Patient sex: F
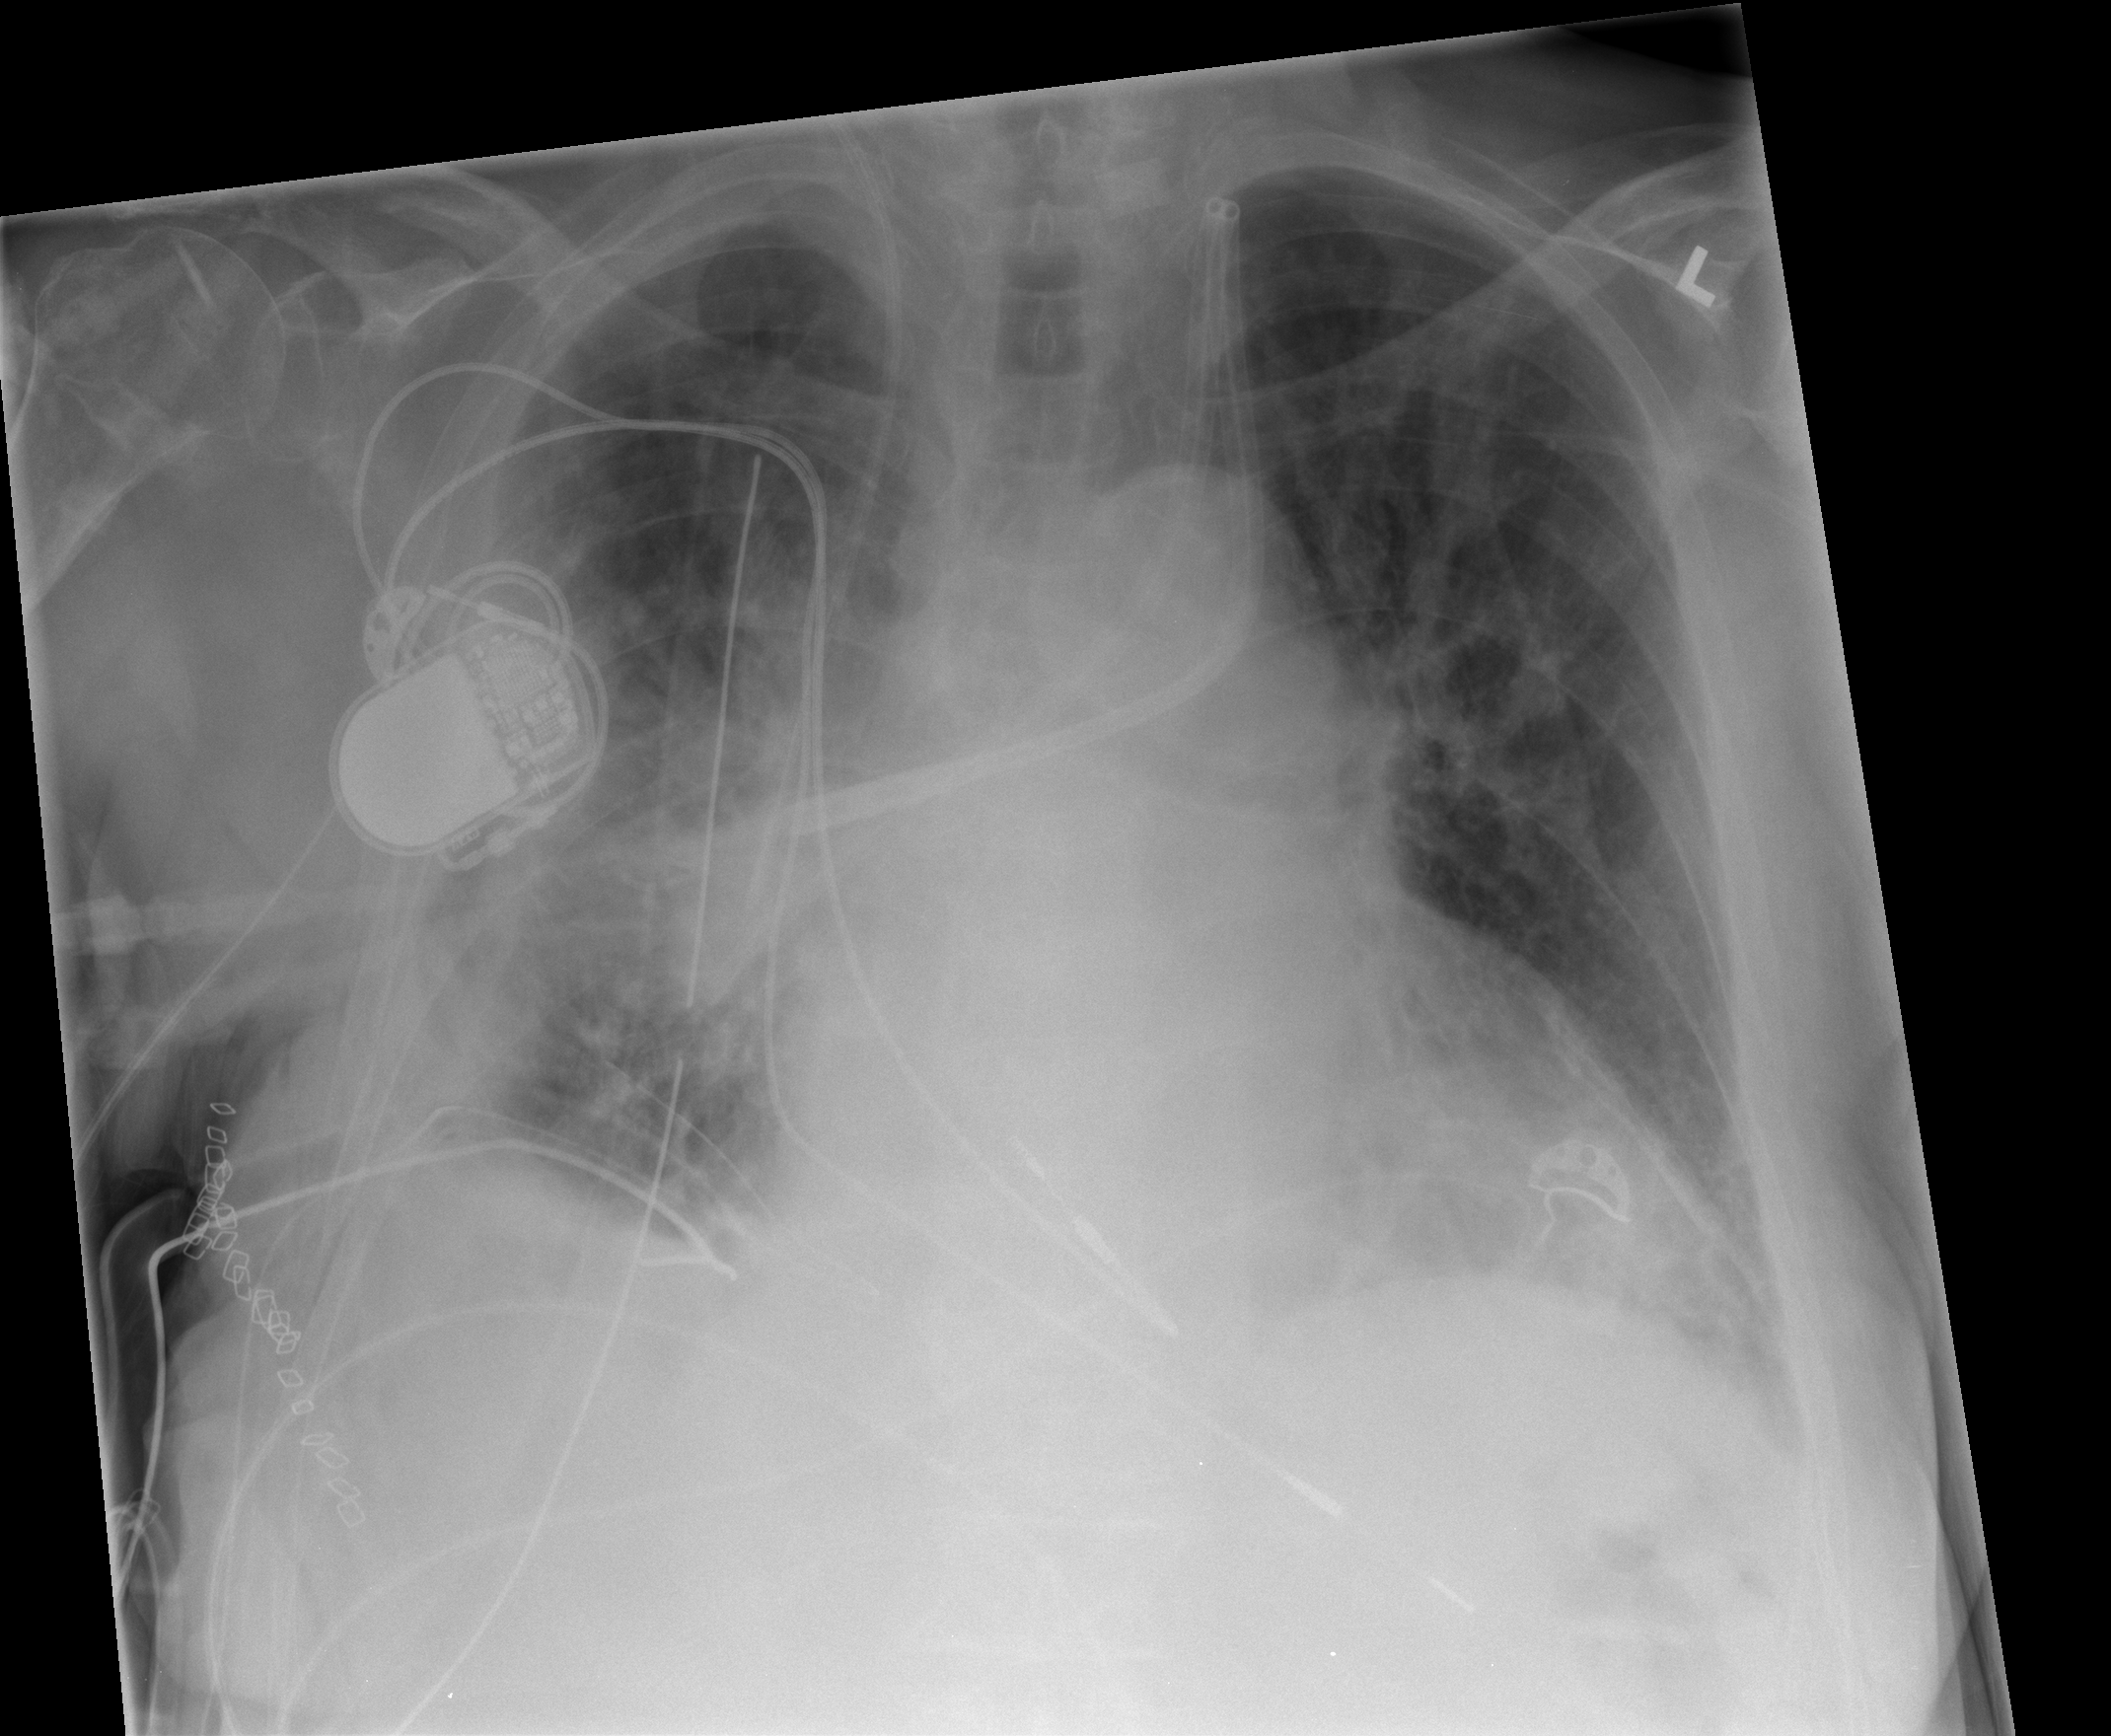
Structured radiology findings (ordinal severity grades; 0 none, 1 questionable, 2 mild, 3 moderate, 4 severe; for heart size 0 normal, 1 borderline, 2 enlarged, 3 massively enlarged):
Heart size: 2
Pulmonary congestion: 2
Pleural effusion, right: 2
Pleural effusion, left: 1
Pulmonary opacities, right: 3
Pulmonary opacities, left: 2
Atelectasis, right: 3
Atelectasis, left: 2